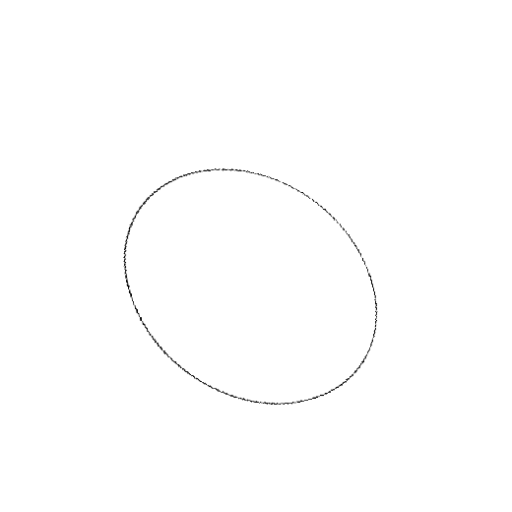
Crossing number: 0